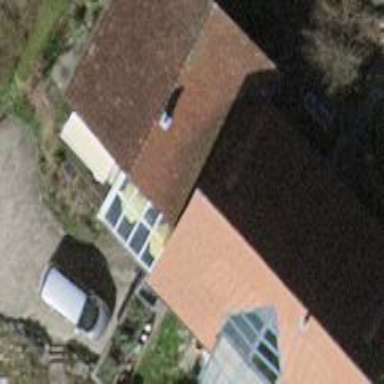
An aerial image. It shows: Building with gabled roof.